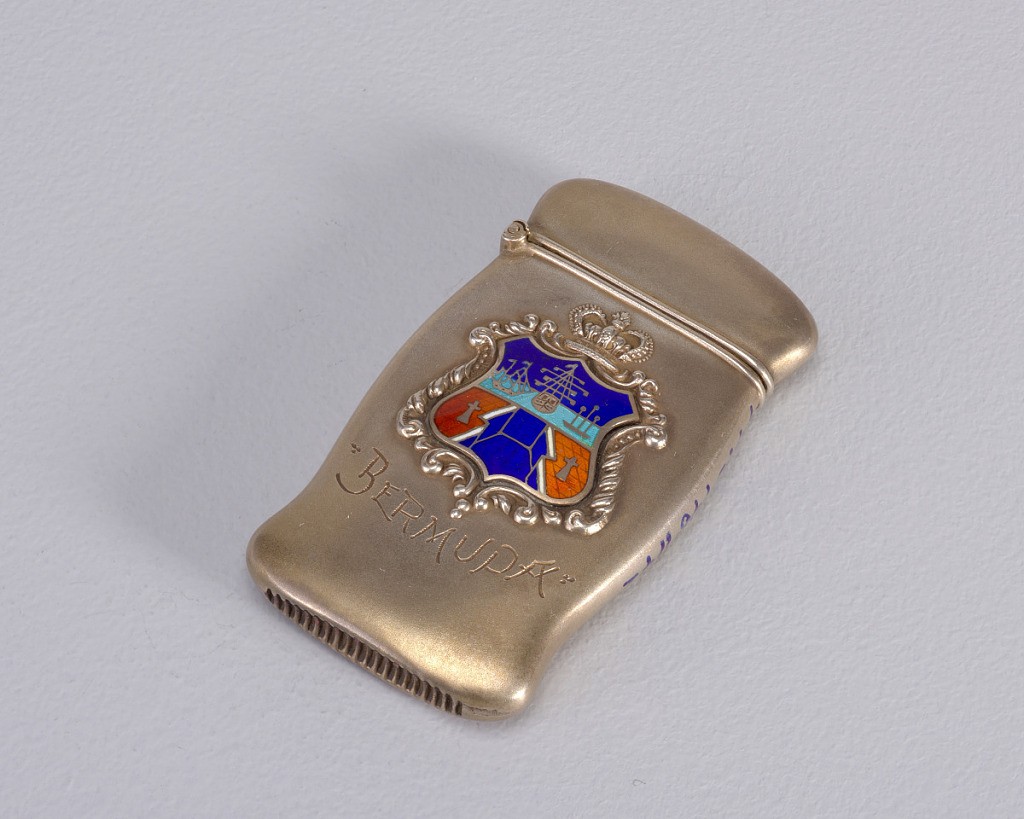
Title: "Bermuda"
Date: ca. 1910
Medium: Silver, enamel
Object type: Matchsafe
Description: Oblong, curved sides and corners, featuring polychrome enamel coat-of-arms in dark blue, light blue, rust and white, with 3 ships displayed, framed by raised decorative scroll work and crown above, inscribed "Bermuda." Lid hinged on side. Striker on bottom.